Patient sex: M
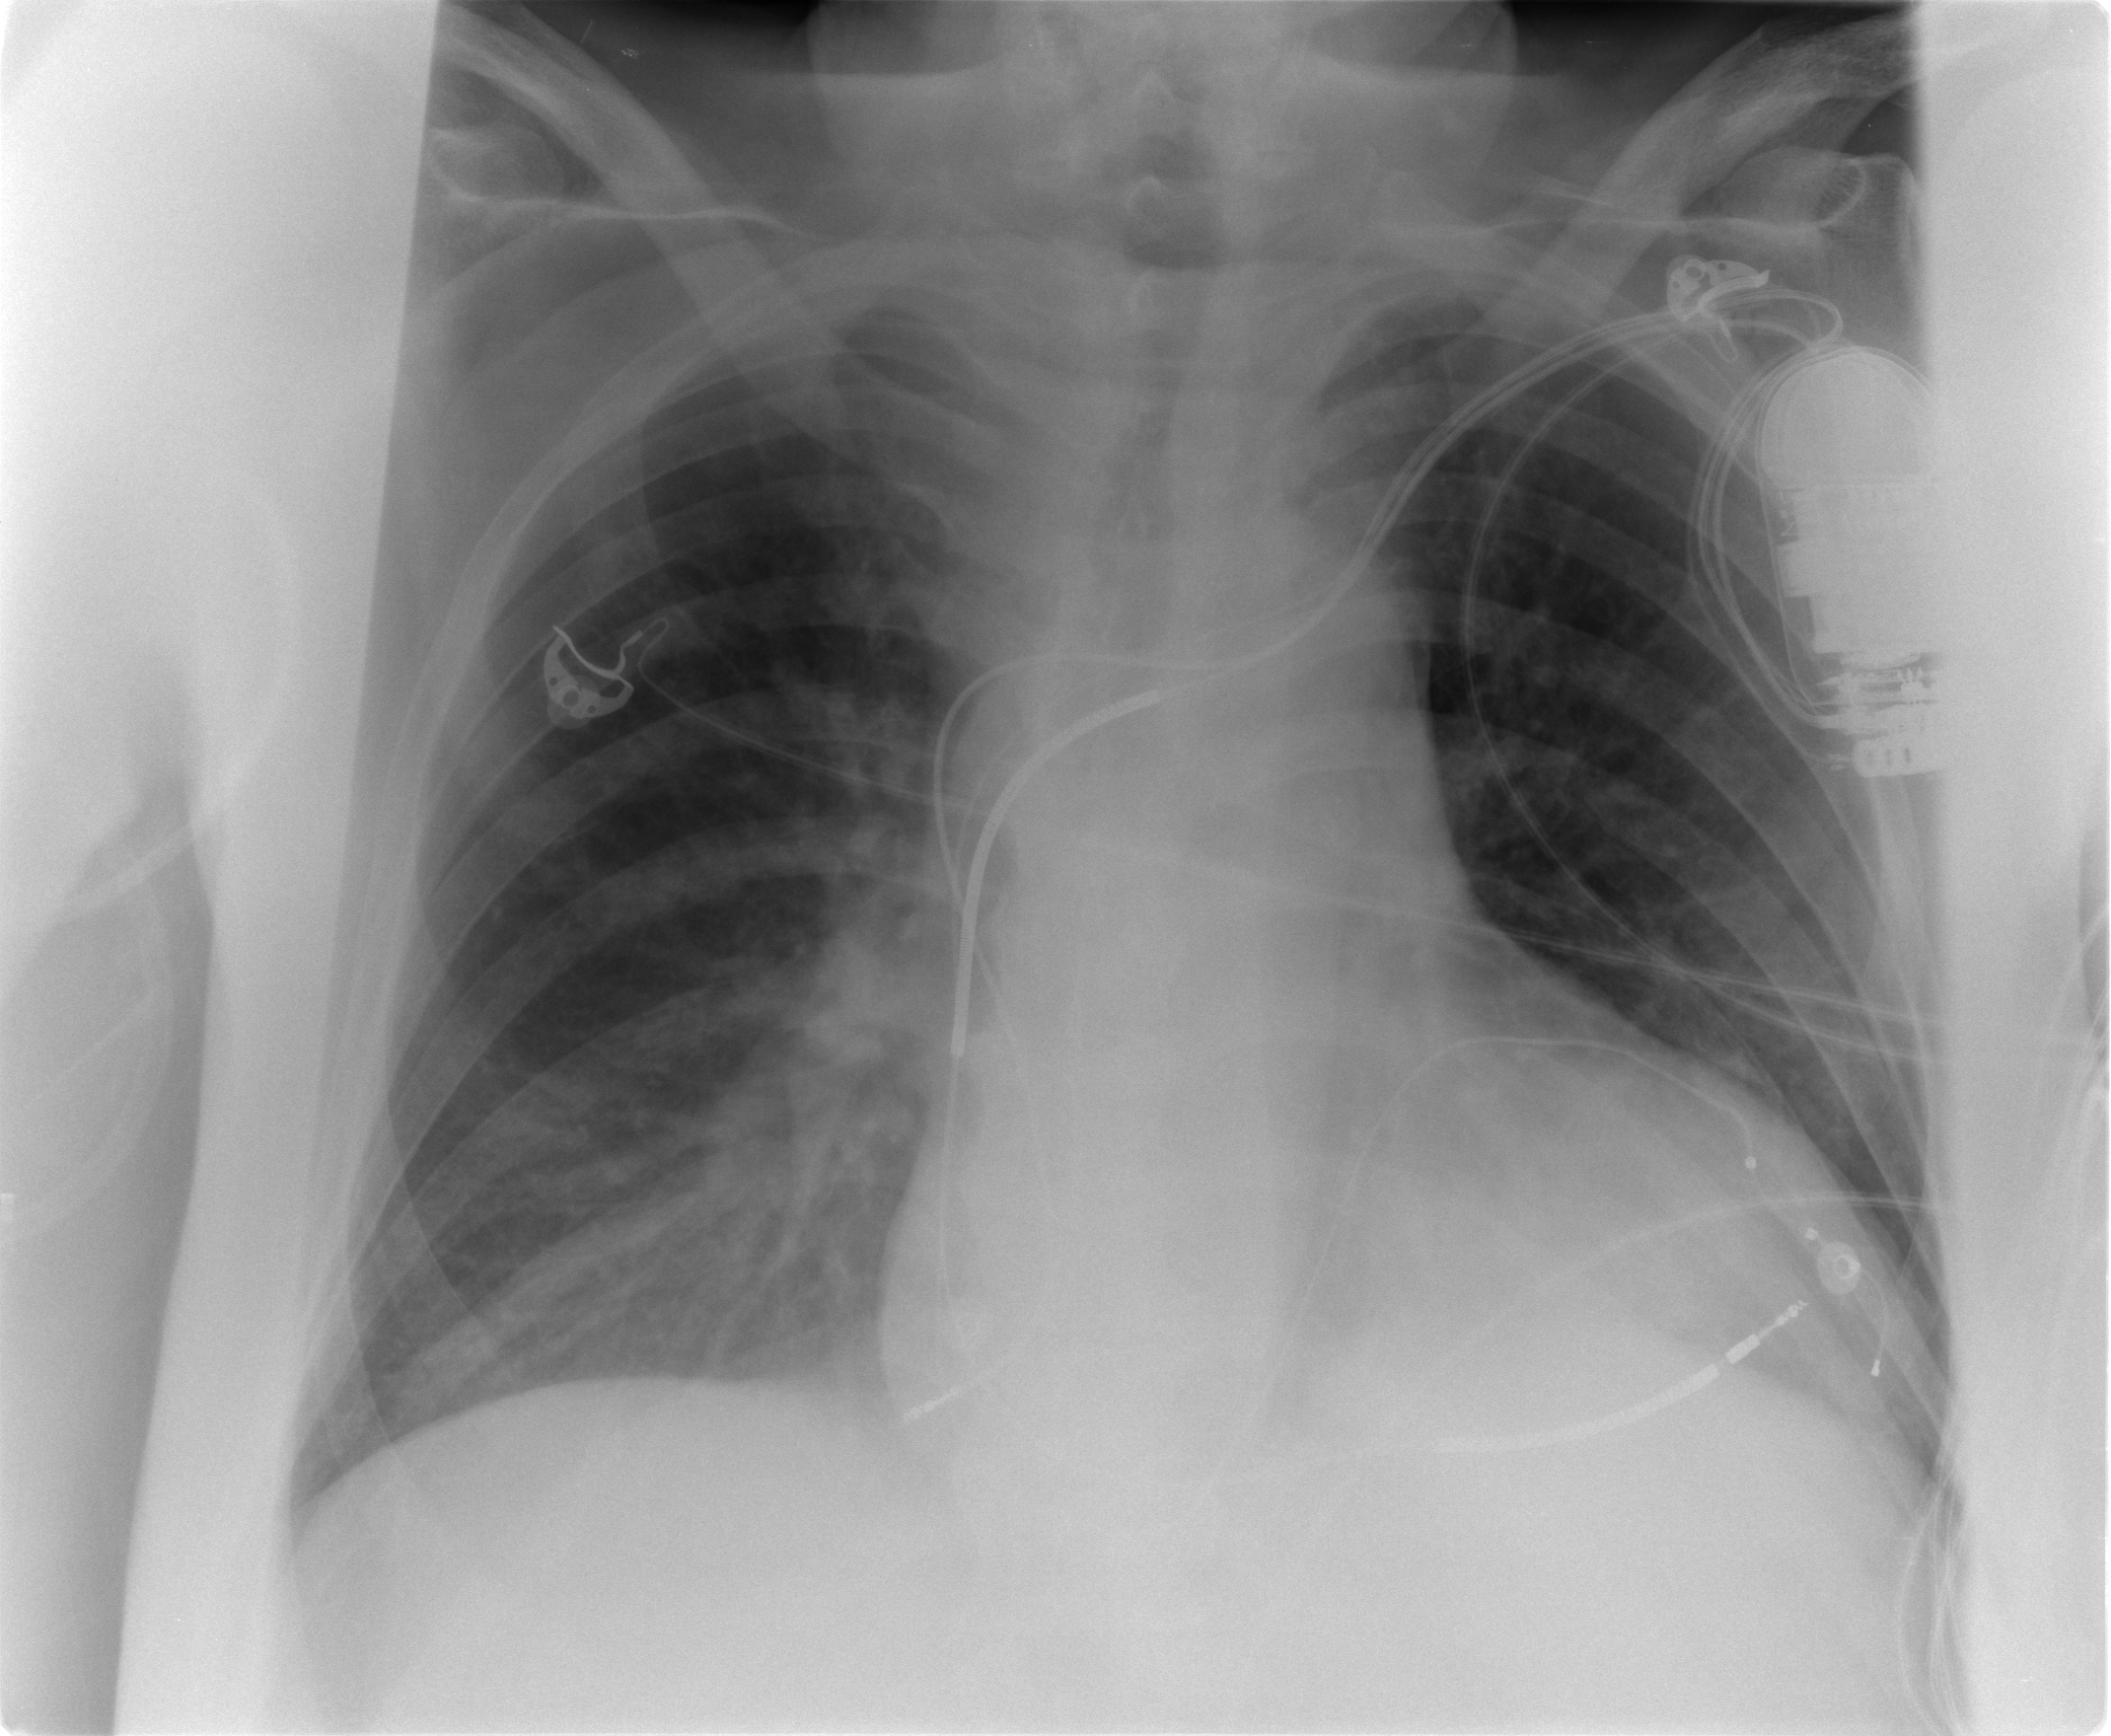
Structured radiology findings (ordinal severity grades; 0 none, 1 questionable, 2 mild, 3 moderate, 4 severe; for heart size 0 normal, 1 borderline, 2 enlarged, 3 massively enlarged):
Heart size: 2
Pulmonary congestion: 2
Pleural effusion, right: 0
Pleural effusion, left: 0
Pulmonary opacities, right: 0
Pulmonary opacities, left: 0
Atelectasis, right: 0
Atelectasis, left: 0